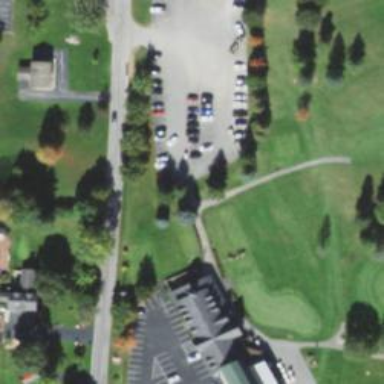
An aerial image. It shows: Golf cartpath that is also road path.